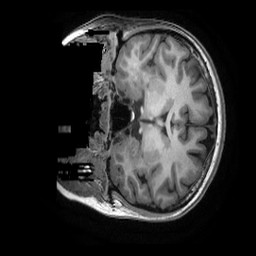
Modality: T1w
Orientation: coronal
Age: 21
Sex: female
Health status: healthy
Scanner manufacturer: ge